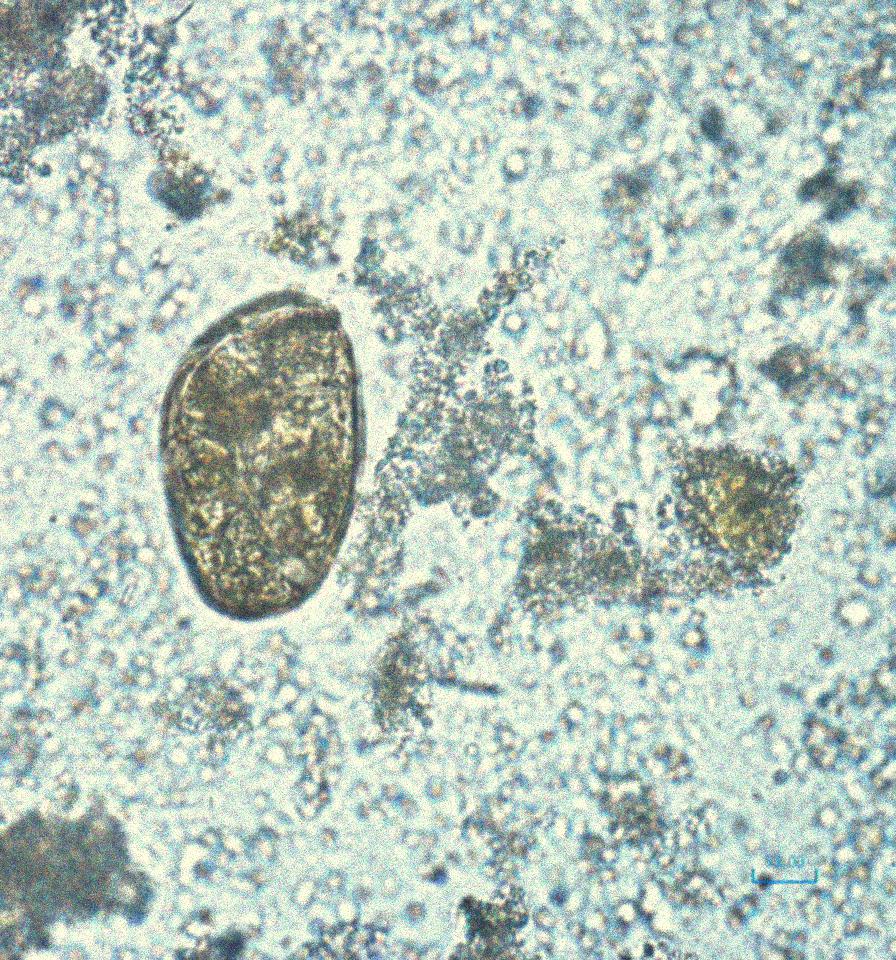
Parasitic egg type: Paragonimus spp